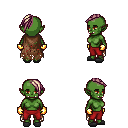
a pixel art fantasy rpg character, female body template, orc, green skin, brown tattered cape, red pants, white blonde long mohawk hairstyle, gold gloves, gray slippers, four views (front, back, left, right), 2x2 character sprite sheet, small pixel art, hard edges, no anti-aliasing